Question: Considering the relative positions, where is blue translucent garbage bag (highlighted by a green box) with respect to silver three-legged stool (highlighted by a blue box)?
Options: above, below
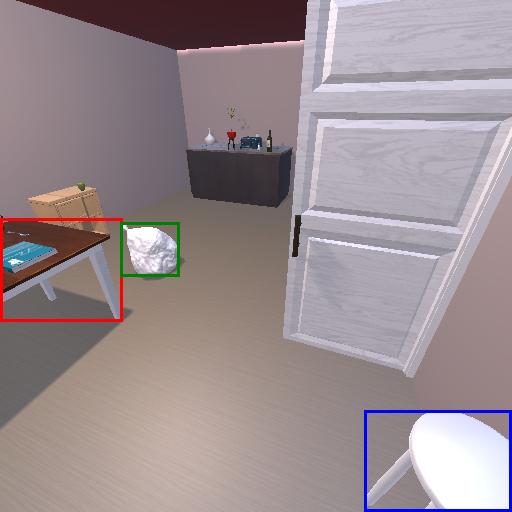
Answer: above